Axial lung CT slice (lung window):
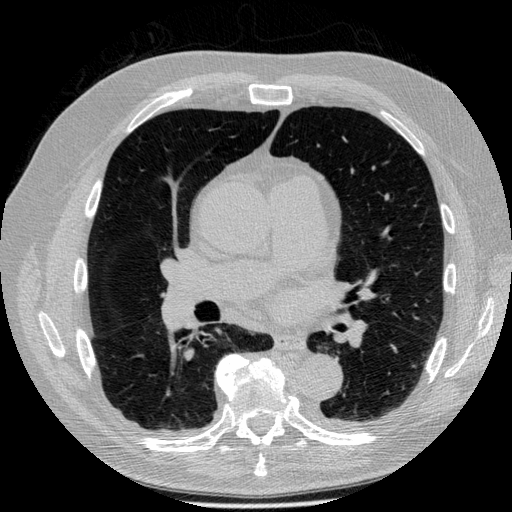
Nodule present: no